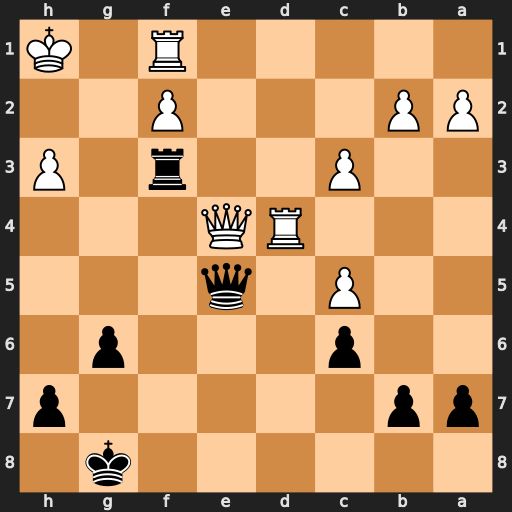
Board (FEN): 6k1/pp5p/2p3p1/2P1q3/3RQ3/2P2r1P/PP3P2/5R1K
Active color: b
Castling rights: -
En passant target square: -
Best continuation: Rxh3+ Kg1 Qh2#